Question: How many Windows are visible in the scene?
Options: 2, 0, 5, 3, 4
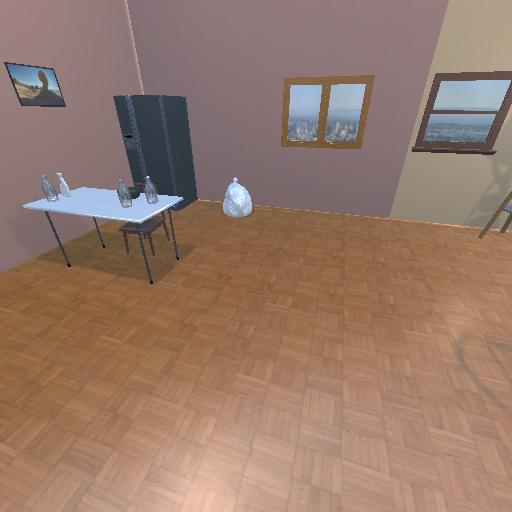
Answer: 2